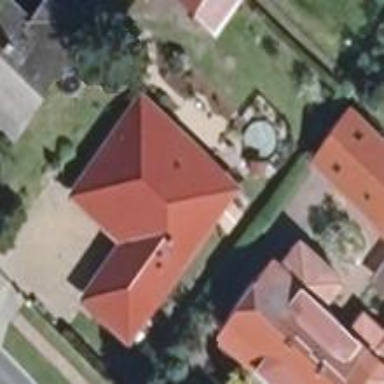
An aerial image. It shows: Building with hipped roof oriented along its structure. The roof is colored red.